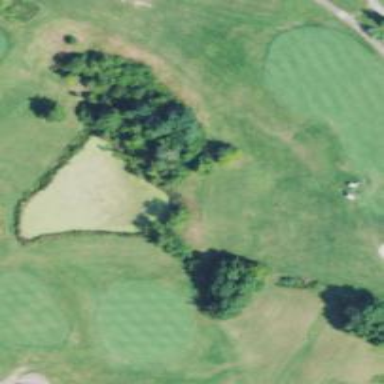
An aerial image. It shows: Picturesque scene of golf course with lateral water hazard.